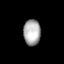
Tissue: lung
Cell type: Endothelial cells
Senescence score: 0.6113
Nuclear area (px): 432
Mean DAPI intensity: 172.63